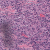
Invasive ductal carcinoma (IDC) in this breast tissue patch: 1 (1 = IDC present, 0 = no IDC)